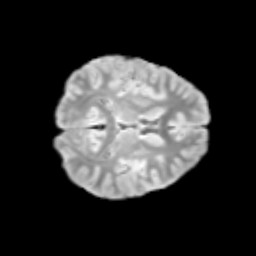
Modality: T2w
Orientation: axial
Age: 11
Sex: male
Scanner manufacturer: siemens
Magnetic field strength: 3 T
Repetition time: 3.8 s
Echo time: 0.07 s